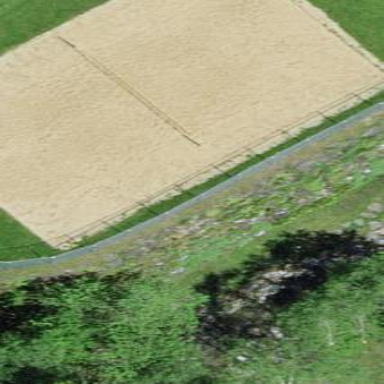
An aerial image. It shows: Sandy pitch for beach volleyball.